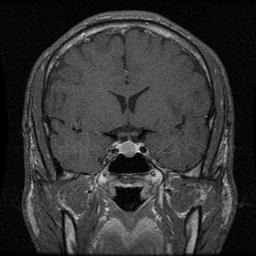
Label: pituitary